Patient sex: M
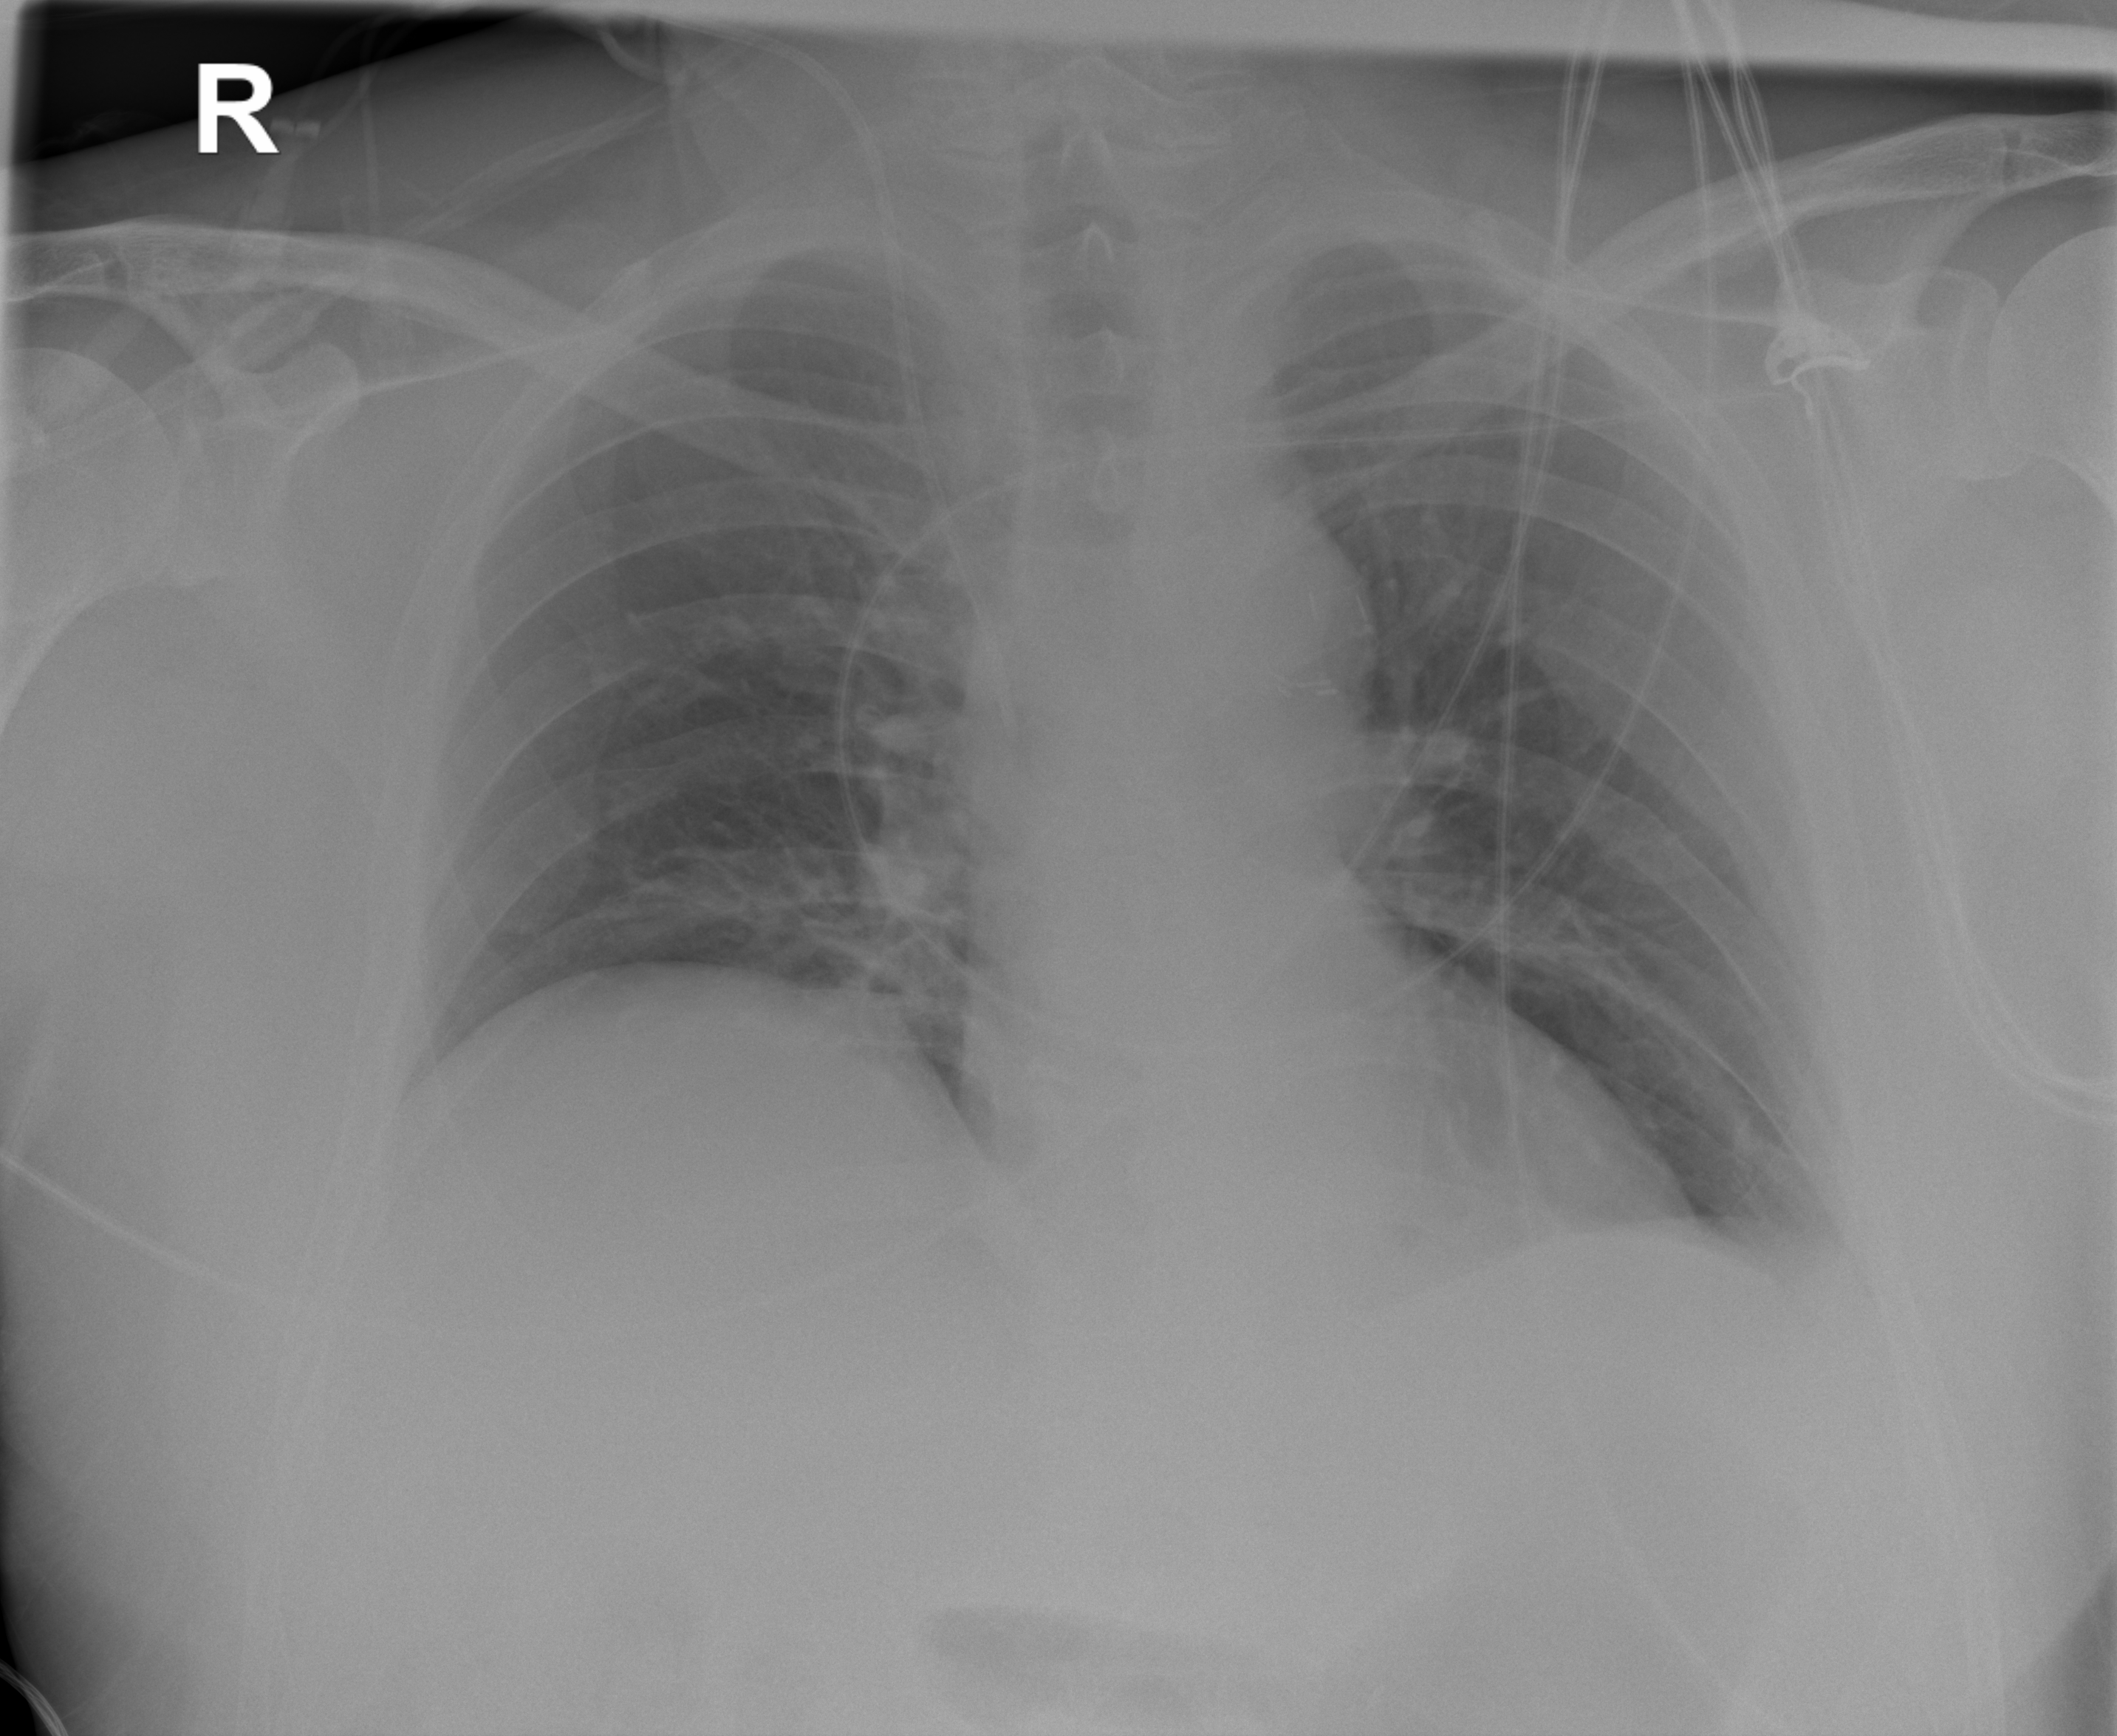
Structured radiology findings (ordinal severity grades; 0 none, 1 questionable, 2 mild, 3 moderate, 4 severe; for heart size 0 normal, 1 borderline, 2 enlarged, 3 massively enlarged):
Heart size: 0
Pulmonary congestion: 0
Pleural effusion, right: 0
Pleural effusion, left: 0
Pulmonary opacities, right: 0
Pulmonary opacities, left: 0
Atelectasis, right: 2
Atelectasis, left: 2